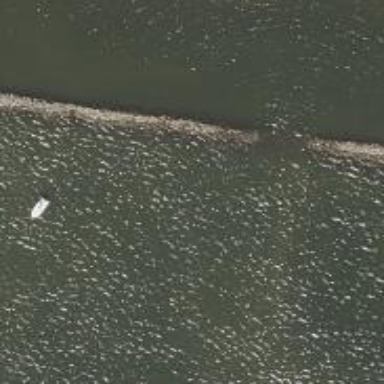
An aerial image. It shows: Breakwater structure.